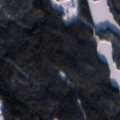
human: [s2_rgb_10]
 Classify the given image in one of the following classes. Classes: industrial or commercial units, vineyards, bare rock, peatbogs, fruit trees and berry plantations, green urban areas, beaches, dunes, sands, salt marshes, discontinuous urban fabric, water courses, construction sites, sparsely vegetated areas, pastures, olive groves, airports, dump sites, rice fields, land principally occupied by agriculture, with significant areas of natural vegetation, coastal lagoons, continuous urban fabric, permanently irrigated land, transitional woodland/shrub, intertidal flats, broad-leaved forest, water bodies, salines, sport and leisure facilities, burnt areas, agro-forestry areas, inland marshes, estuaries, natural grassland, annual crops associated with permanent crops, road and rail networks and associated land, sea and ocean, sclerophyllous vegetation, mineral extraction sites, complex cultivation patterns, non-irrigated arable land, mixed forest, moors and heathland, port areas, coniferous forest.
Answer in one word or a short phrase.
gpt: coniferous forest